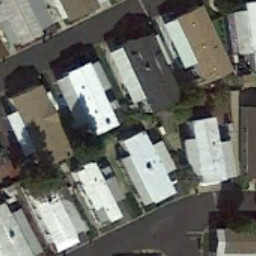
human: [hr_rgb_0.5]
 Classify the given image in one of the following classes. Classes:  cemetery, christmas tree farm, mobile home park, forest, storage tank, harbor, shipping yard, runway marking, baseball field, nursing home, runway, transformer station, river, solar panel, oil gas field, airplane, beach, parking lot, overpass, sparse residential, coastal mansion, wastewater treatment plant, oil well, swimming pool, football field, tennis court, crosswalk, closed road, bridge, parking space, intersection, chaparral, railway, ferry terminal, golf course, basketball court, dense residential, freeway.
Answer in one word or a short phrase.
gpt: mobile home park